Question: I want to display a modal view but I have two problems:
1. There is no presentModalViewController in iOS 6 and I have to use presentViewController which is just display my second ViewController like a modal segue not a modal window without full screen option,
2. My second problem is how can I show the modal window from UICollectionViewController. I tried to use presentViewController but it just works with ViewController not CollectionViewController.
The best example of what I want to do is this (Instagram). How they made this modal window? Is it because it's still working with older iOS versions and it's not iOS 6 yet? Or there is another way to display modal window like this from UICollectionViewController?
Thanks

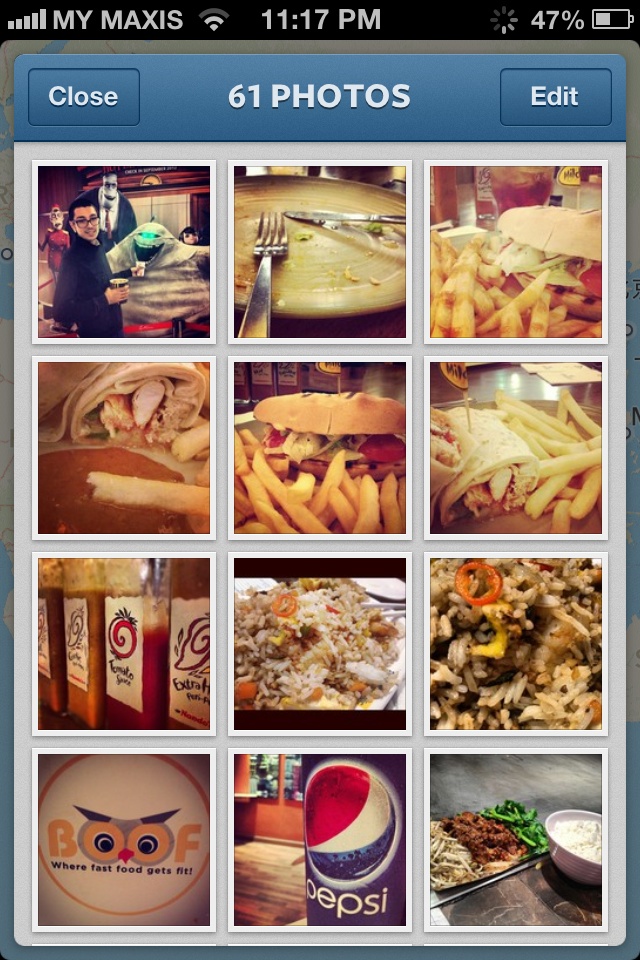
Answer: If I understood you correctly what you are trying to achieve is to present one of your 'ViewControllers' over the parent and still see the parent 'ViewController' in the background.
'''
UIStoryboard *storyboard = [UIStoryboard storyboardWithName:@"MainStoryboard" bundle:nil];
UIViewController *vc = [storyboard instantiateViewControllerWithIdentifier:@"SecondViewController"];
vc.view.backgroundColor = [UIColor clearColor];
self.navigationController.modalPresentationStyle = UIModalPresentationCurrentContext; //self.modalPresentationStyle might do a better job here
[self presentViewController:vc animated:NO completion:nil];
'''
Make sure your 'SecondViewController' content is smaller than your current ''ViewController' and that you can see the background color of it in StoryBoard \ xib. The background color will be clear and will create the transparency effect.
Create a Container (iOS 6 and up if you are planning to use the Storyboard IB, lower than that will let you create Containers but only progrematicly).

Set the container size 3/4 of the parent size and connect the second viewcontroller to it. Instead of segueing \ pushing to your second viewcontroller you can just
'''
myContainer.alpha = 1;
'''
to show it on screen.